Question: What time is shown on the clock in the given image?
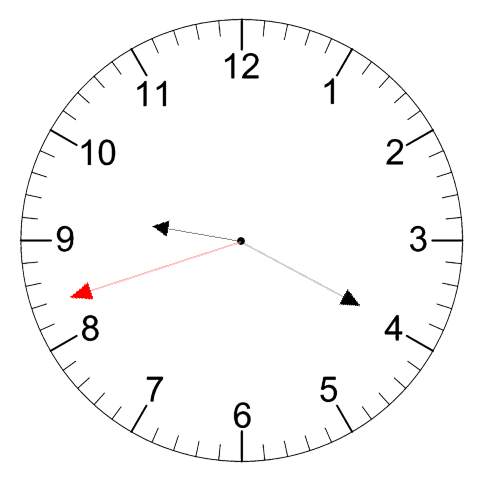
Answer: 09:19:42